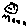
Label: moon